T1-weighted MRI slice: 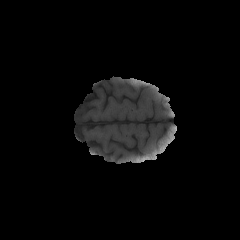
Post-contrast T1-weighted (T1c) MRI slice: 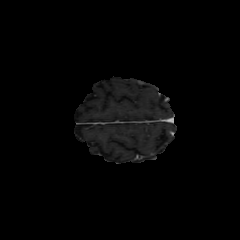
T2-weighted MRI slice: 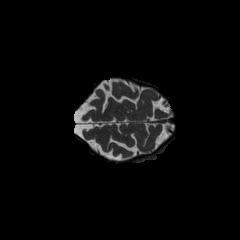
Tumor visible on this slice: no